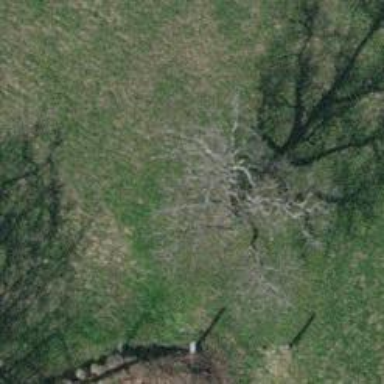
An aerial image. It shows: Beautiful tree in nature.